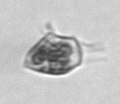
Label: Balanion